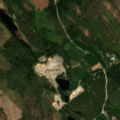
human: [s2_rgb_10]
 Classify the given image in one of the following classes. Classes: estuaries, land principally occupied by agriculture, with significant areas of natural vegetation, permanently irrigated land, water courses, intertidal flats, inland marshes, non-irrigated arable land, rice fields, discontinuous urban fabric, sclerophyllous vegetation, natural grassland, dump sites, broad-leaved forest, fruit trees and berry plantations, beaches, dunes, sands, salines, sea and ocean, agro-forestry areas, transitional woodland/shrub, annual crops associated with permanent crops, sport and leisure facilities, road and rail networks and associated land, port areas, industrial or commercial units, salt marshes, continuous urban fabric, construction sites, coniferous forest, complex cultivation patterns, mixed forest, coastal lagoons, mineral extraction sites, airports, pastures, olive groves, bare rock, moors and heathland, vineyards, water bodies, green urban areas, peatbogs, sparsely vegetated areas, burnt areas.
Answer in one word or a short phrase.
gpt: coniferous forest, transitional woodland/shrub